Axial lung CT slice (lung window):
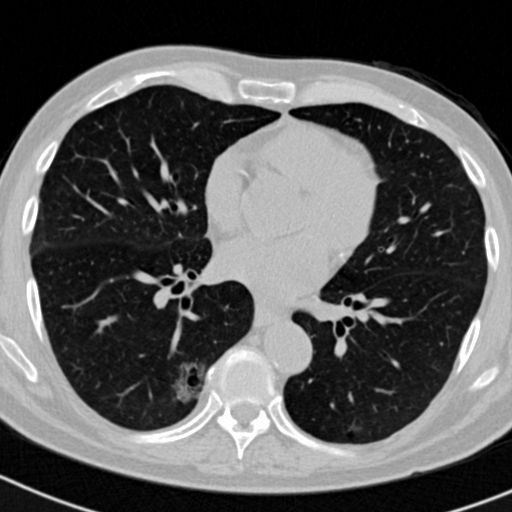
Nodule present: yes
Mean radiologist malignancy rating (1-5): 3